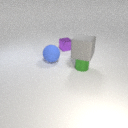
small green metal cylinder in front of small purple metal cube